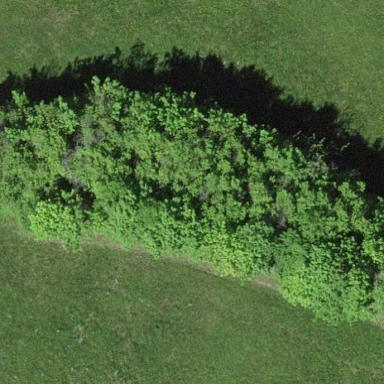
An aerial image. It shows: Forest area.